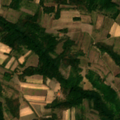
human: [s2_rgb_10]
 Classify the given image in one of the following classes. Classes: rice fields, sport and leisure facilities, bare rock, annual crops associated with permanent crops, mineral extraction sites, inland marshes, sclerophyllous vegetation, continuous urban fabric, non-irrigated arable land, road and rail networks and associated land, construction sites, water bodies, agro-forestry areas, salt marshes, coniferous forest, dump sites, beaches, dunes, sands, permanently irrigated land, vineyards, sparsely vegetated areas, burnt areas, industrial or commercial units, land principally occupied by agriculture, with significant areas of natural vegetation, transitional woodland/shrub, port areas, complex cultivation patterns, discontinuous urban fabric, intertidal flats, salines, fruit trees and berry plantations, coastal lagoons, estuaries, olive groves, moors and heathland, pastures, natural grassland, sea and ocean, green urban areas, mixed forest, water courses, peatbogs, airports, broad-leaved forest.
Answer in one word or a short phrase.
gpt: complex cultivation patterns, land principally occupied by agriculture, with significant areas of natural vegetation, broad-leaved forest